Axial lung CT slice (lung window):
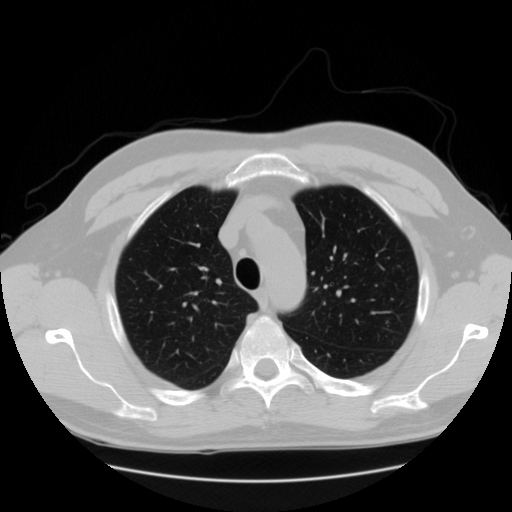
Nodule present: no